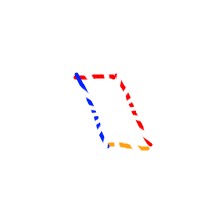
Shape: parallelogram